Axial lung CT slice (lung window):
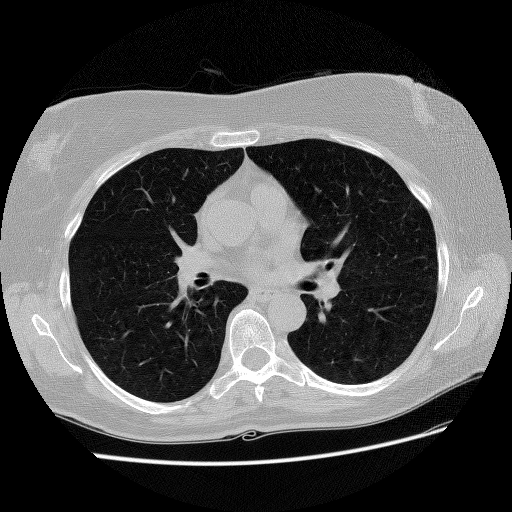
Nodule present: no